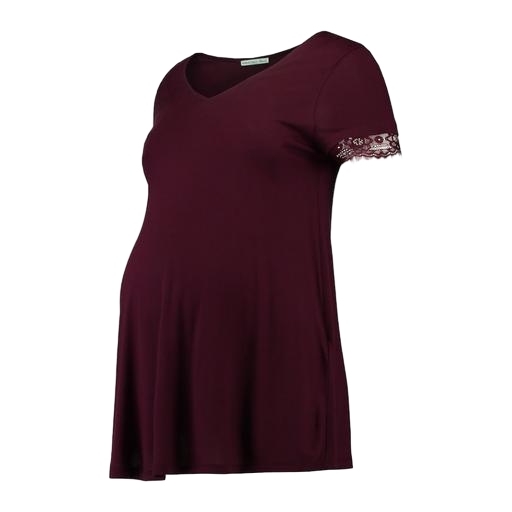
black maternity red, red claire maternity tunic, maroon colored short sleeved shirt, white background